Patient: sex F, age 43
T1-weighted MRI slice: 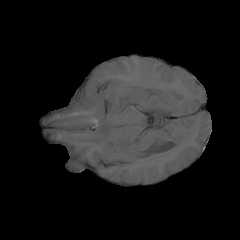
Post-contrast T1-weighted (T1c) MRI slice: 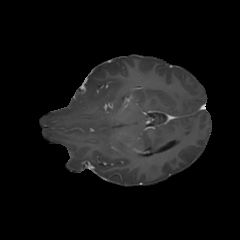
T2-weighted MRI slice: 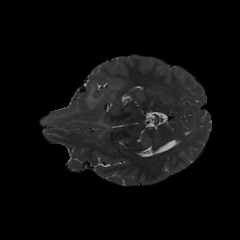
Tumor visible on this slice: yes
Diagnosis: Astrocytoma, IDH-mutant
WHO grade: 3